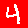
Digit: 4